Interaction volume radius: 5 \u00c5
Interaction volume height: 10 \u00c5
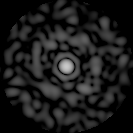
Disorder parameter: 0.8431